Question: I need a line chart control for Windows Forms that allows me to specify a color for each segment. For example, something like the stock chart shown below.
The problem with rolling my own is that if I draw each segment separately, I don't get the benefit of LineJoins such as Miter, Round, or Bevel. If I use <URL> to get the nice joins, I can't control the segment colors individually.
Is there a workaround, or better yet a commercially available chart control that has this kind of flexibility?

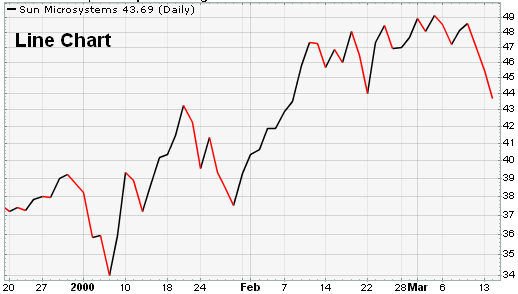
Answer: The regular 'MSChart' control will do just that, provided you assign each 'DataPoint' a 'Color'..:
<URL>
'''
Series ser2 = chart1.Series.Add("line");
ser2.ChartType = SeriesChartType.Line;
Random r = new Random(8);
ser2.Points.AddXY(0, 10);
for (int i = 1; i < 60; i++ )
{
int v = 10 + r.Next(10);
int p = ser2.Points.AddXY(i, v);
ser2.Points[p].Color =
ser2.Points[p - 1].YValues[0] < ser2.Points[p].YValues[0] ?
Color.Black : Color.Red;
}
'''